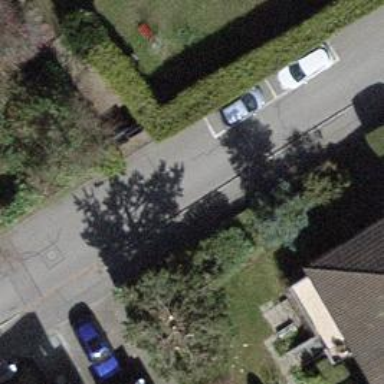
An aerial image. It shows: Residential road with parallel parking on the right side.